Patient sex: M
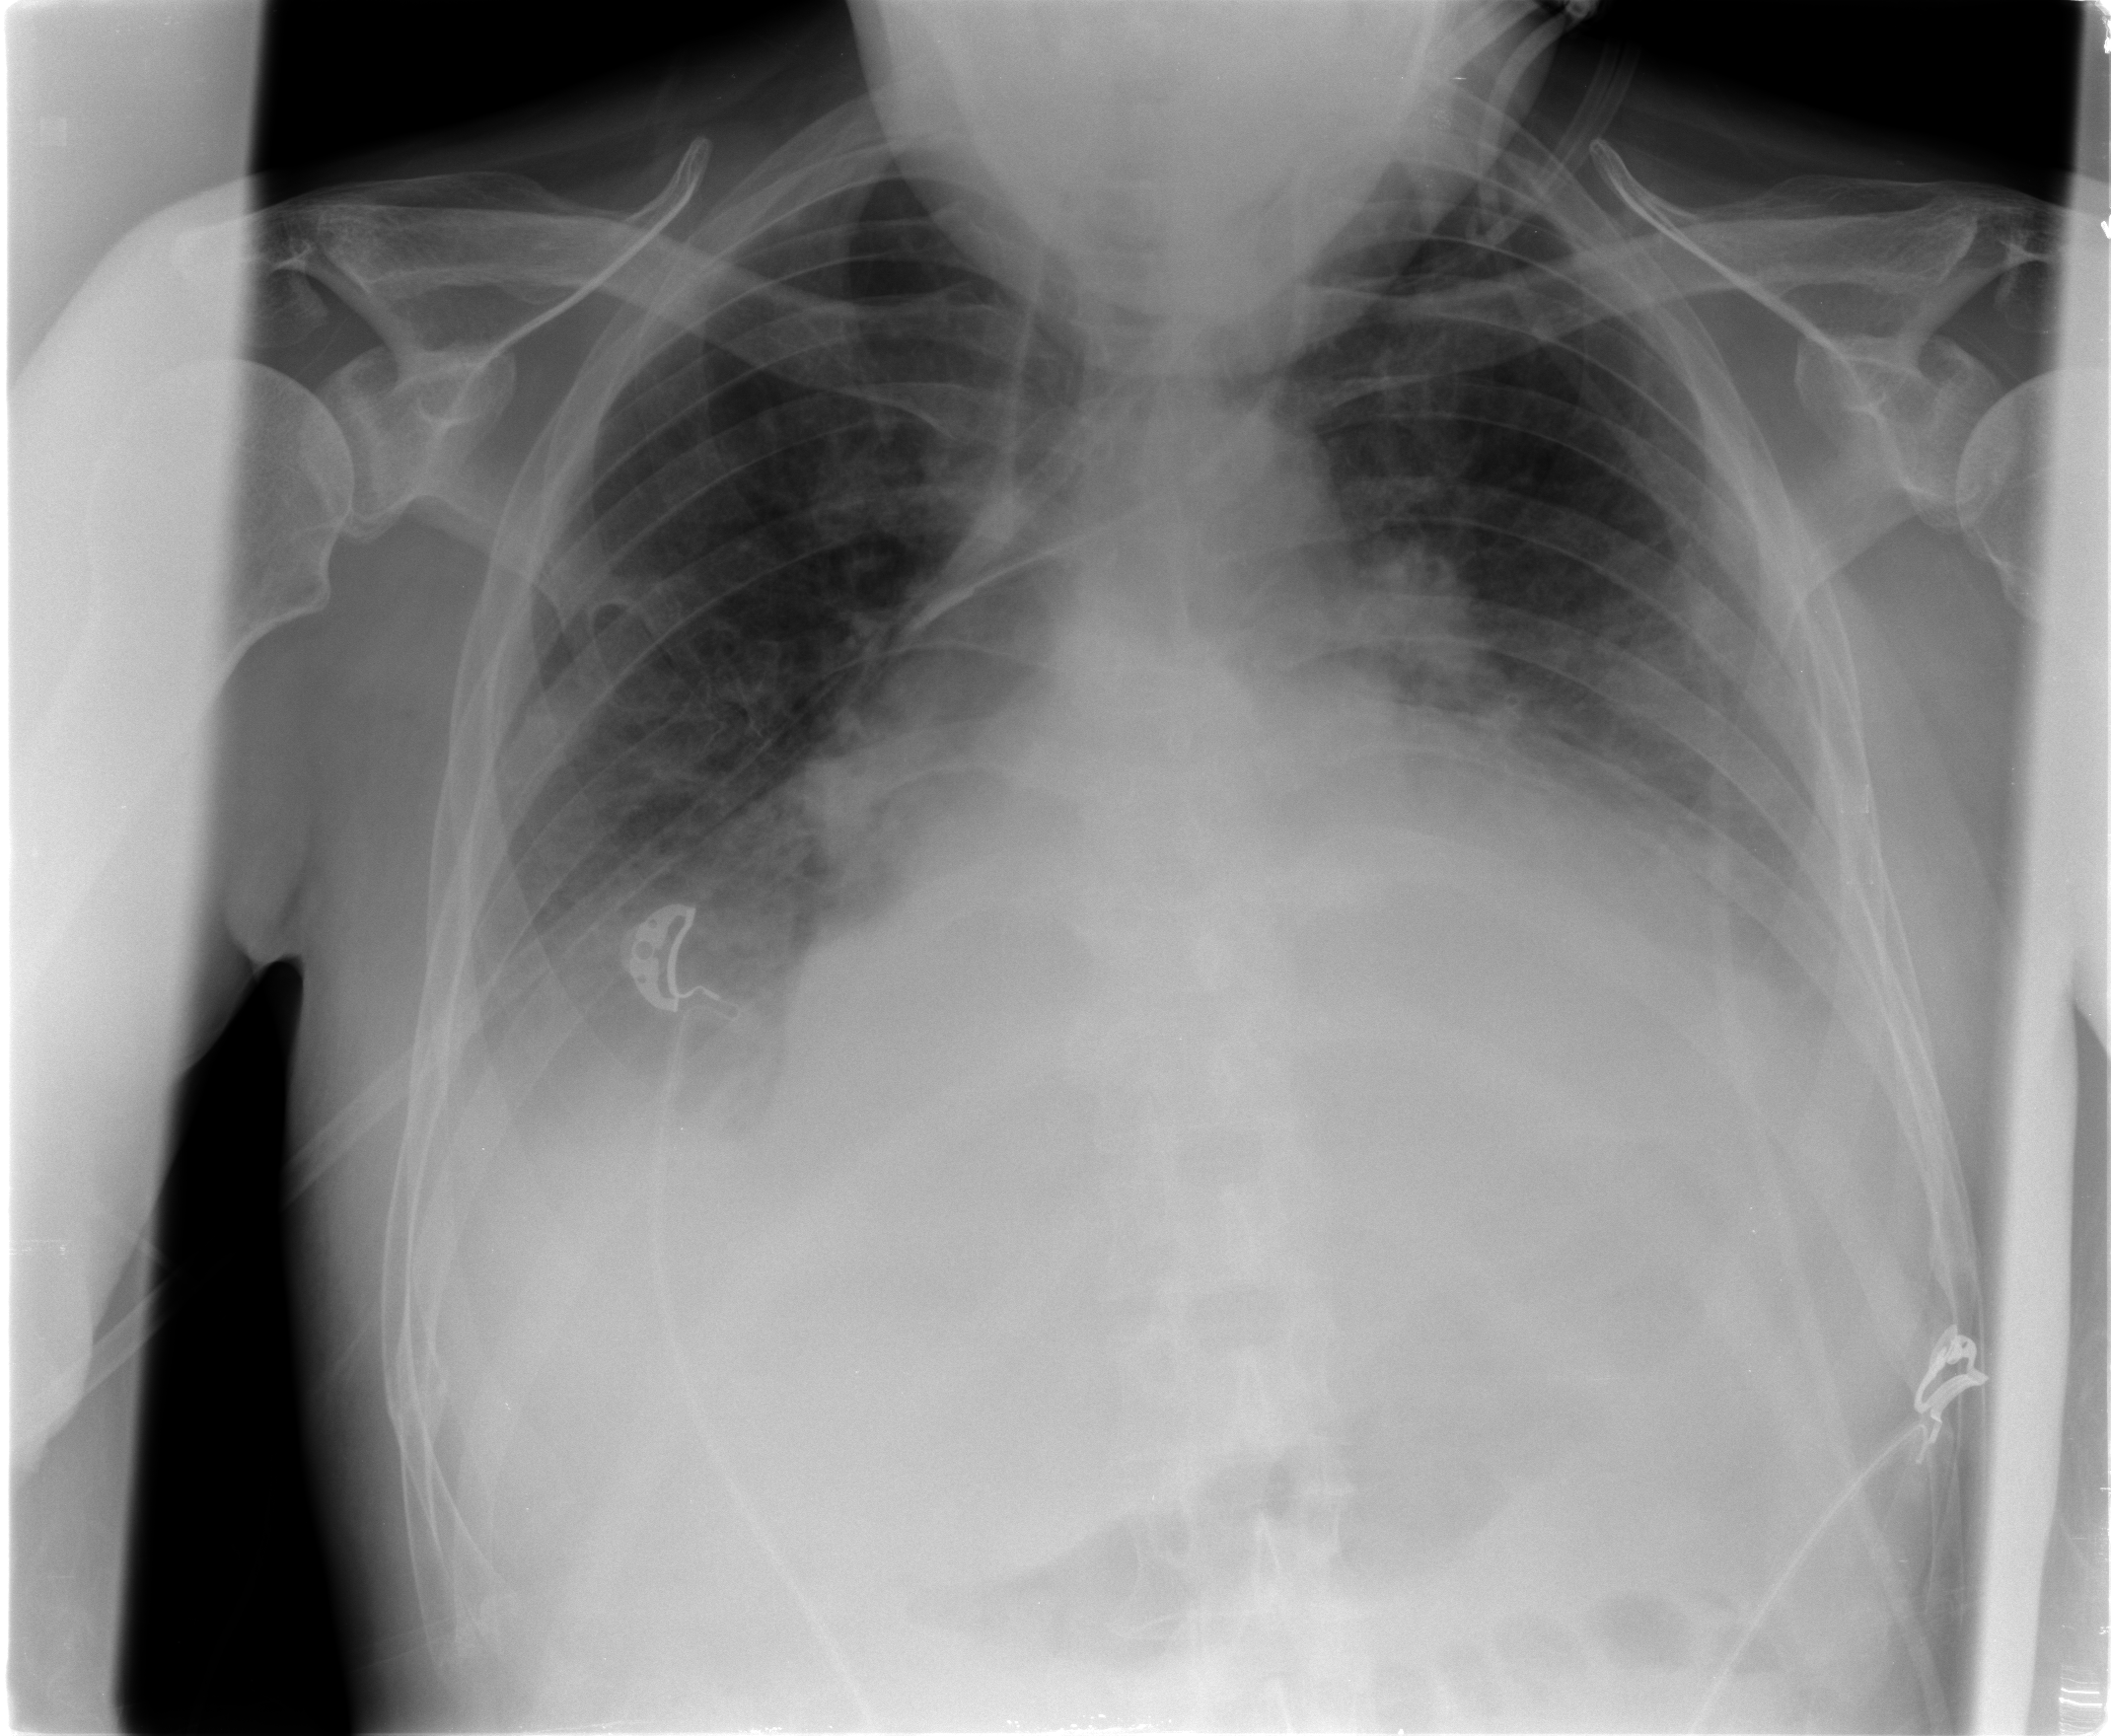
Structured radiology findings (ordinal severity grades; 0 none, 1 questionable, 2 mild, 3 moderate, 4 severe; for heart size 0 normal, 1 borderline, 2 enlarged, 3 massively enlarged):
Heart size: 3
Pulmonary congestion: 2
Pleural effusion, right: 2
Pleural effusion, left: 2
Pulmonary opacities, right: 1
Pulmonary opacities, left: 1
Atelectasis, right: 2
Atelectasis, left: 2